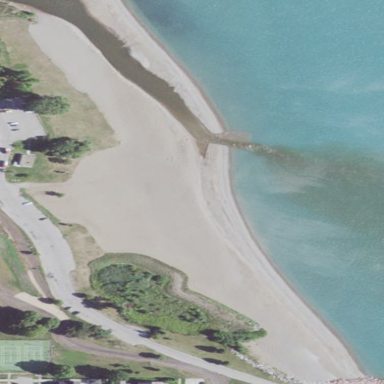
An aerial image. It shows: Beach with mix of sand and rocks.